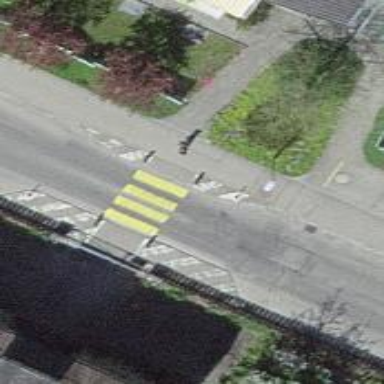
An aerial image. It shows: Zebra crossing on the road.